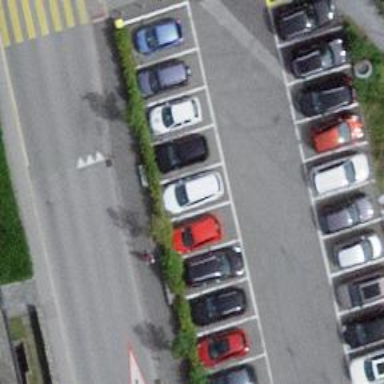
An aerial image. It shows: Bicycle rental facility.